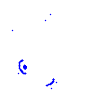
Particle: pion